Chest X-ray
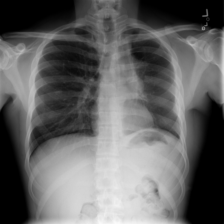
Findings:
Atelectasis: negative
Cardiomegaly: negative
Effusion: positive
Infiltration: negative
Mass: positive
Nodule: negative
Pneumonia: negative
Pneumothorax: positive
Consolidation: negative
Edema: negative
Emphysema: negative
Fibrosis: negative
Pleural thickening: negative
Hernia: negative